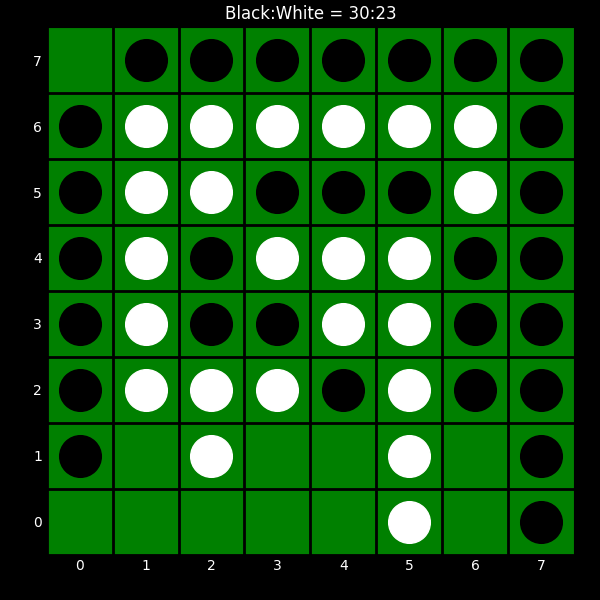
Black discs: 30
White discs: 23